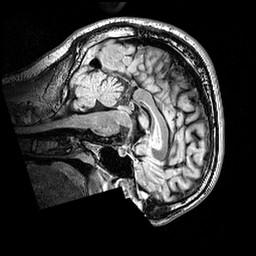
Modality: FLAIR
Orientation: sagittal
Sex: male
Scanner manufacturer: siemens
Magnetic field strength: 3 T
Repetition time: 5 s
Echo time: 0.395 s